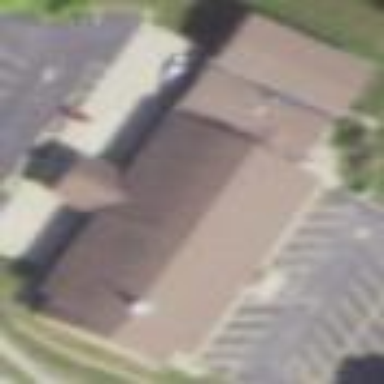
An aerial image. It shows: Building serving as place of worship.